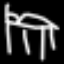
Label: bed